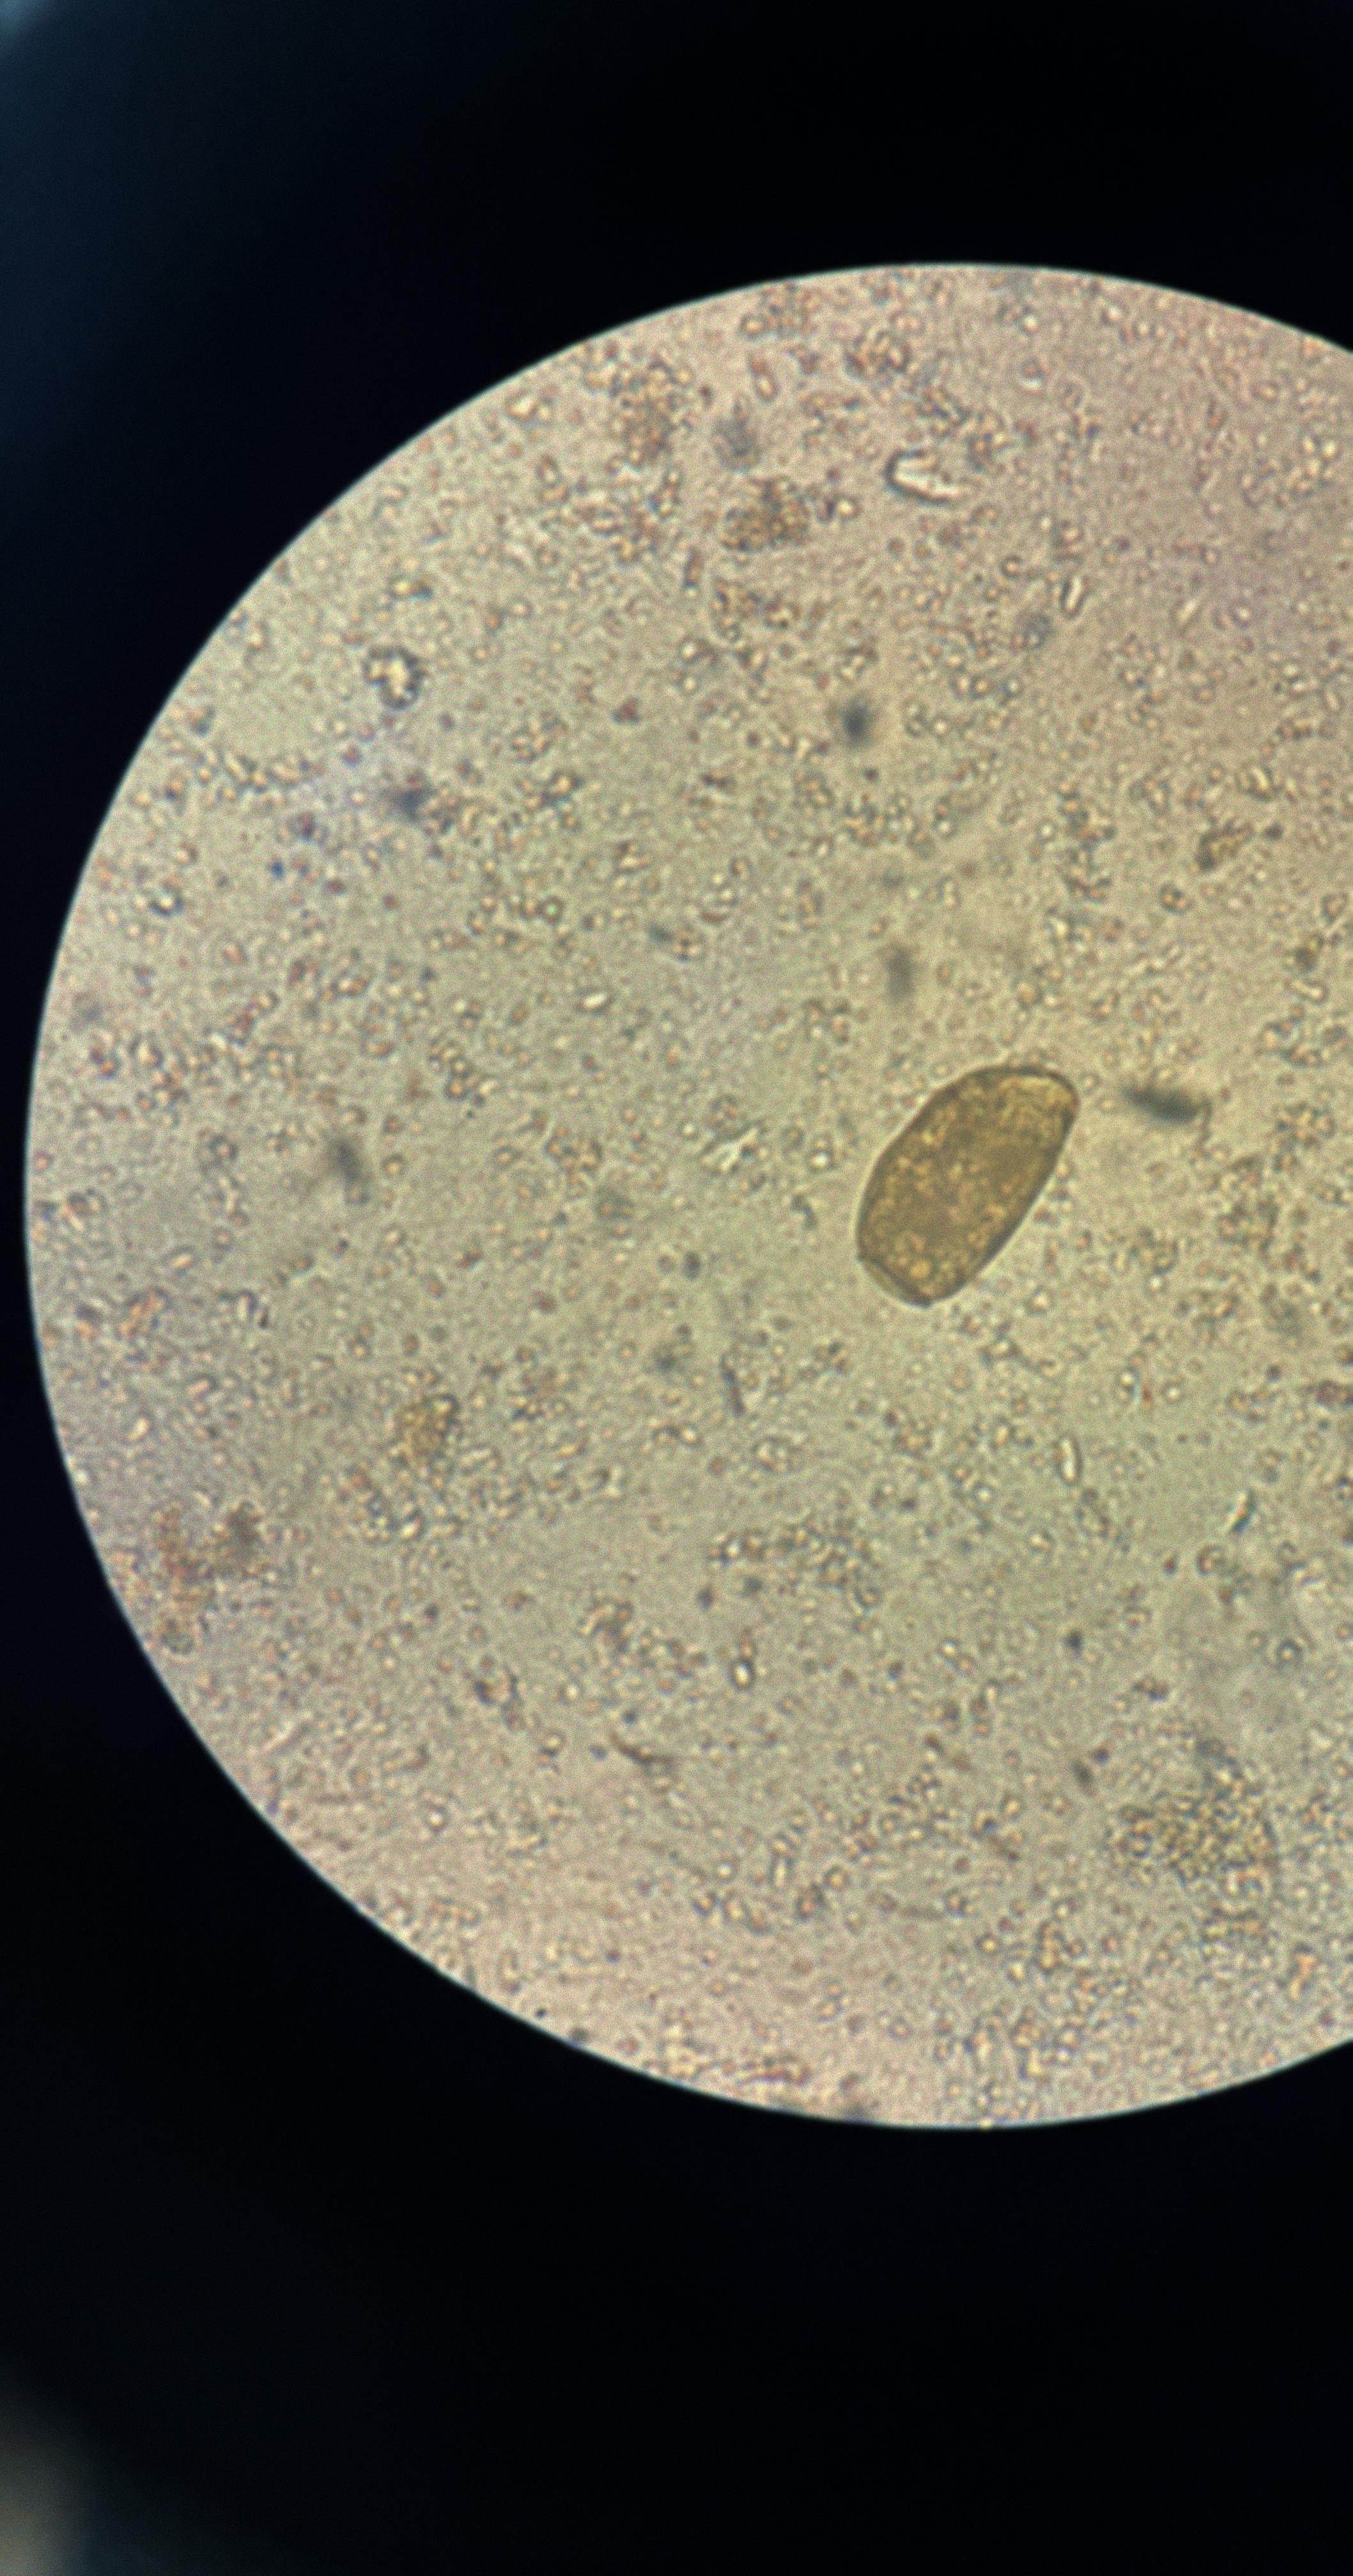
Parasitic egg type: Paragonimus spp